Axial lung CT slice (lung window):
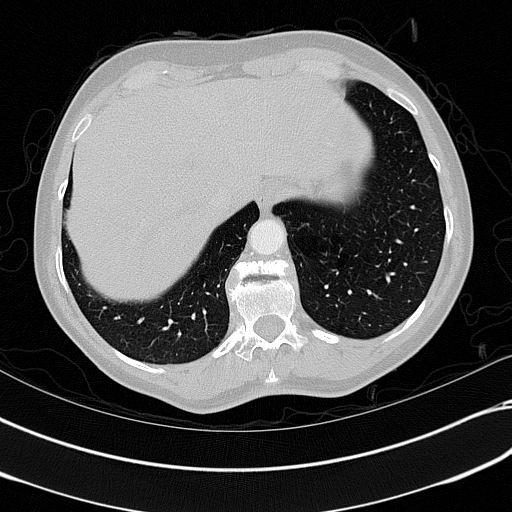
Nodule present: no